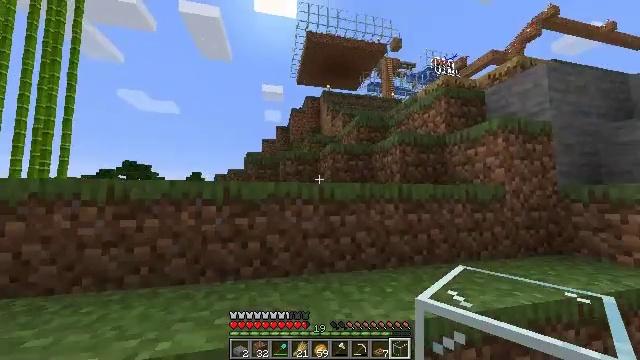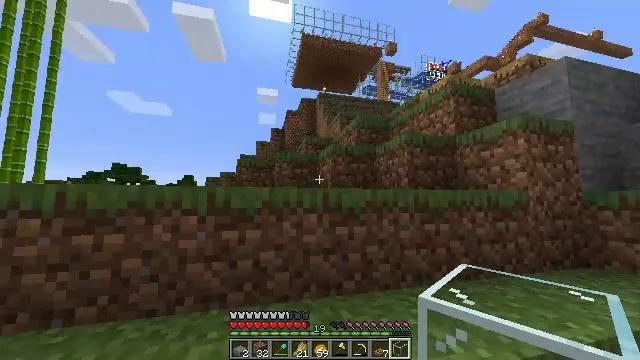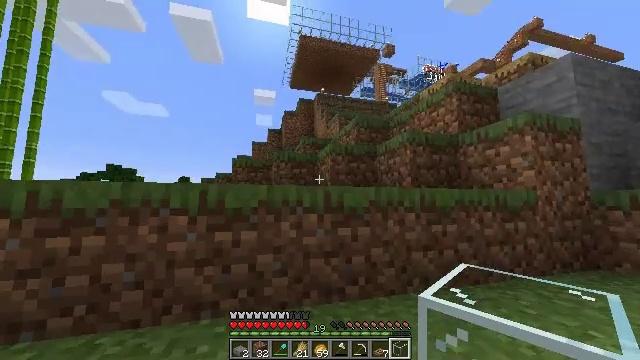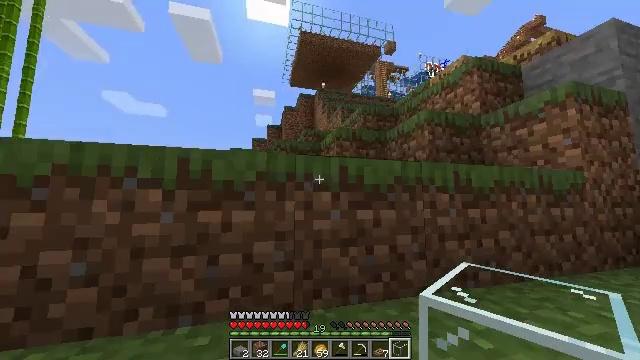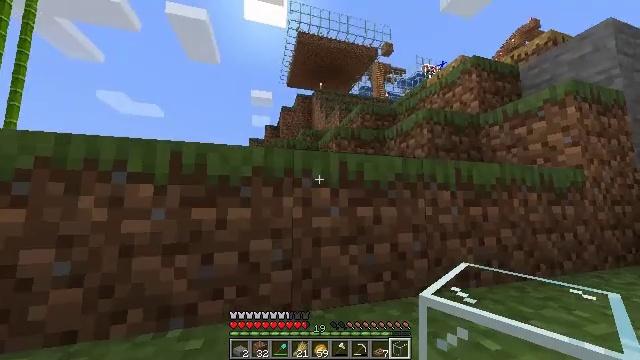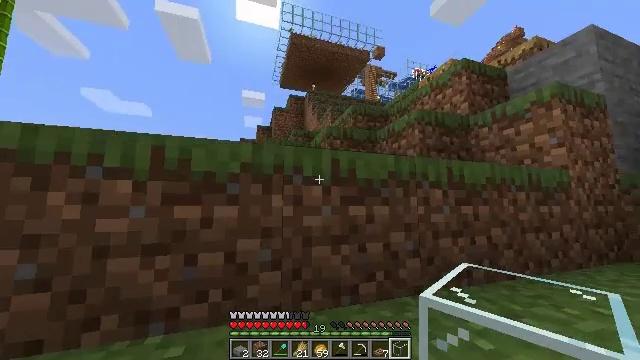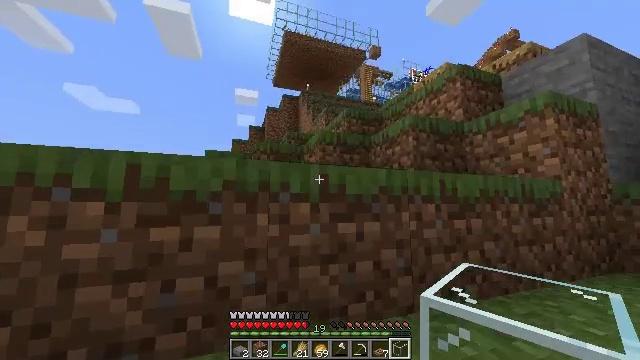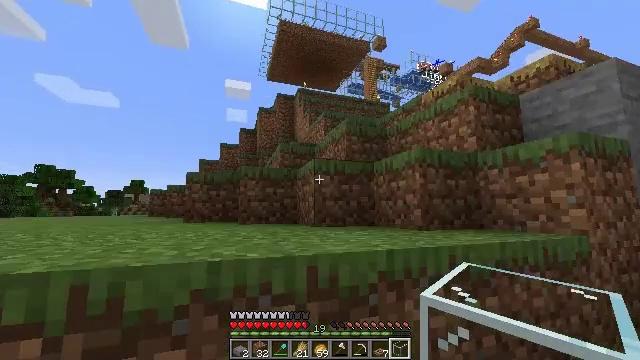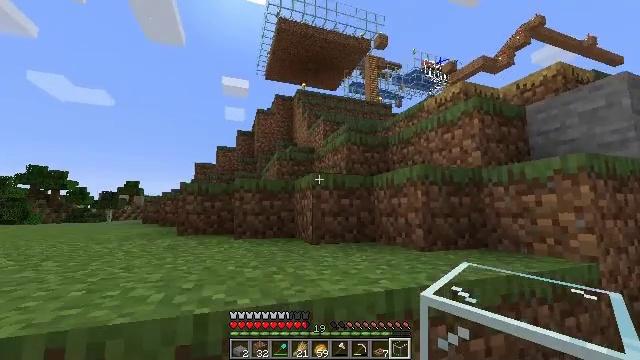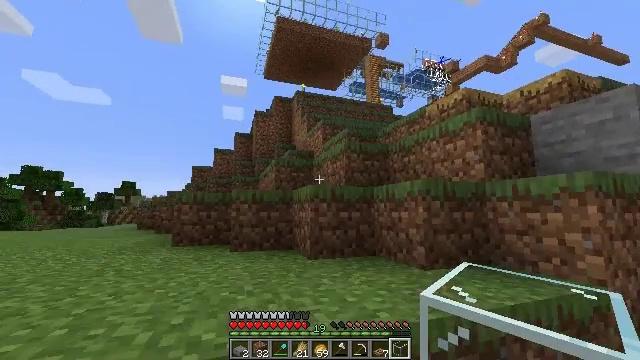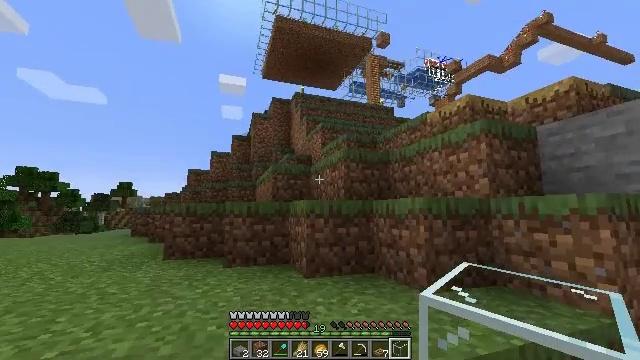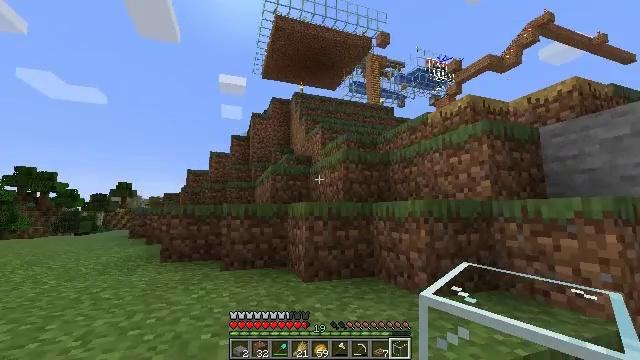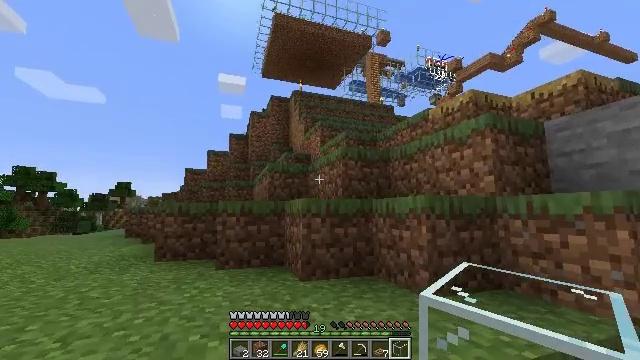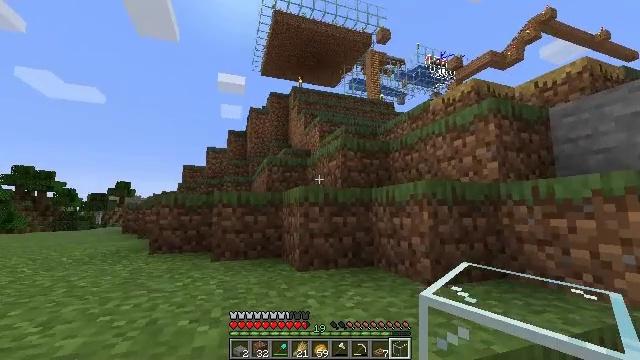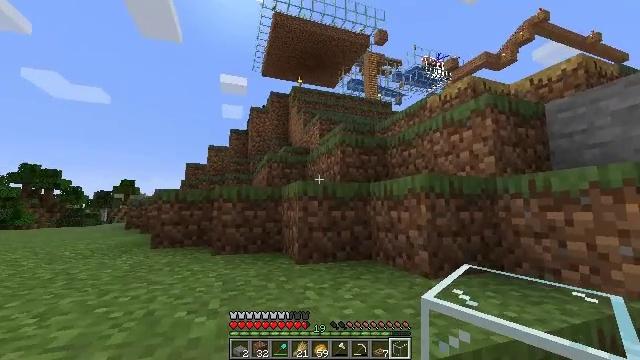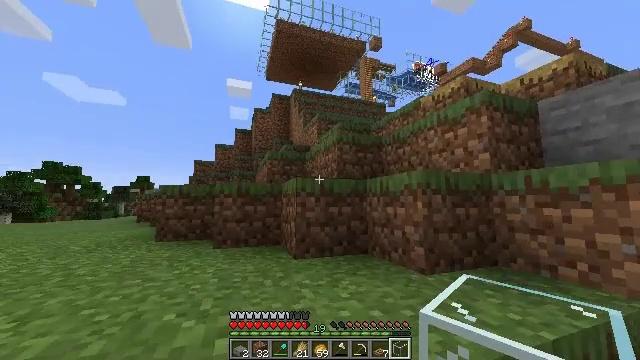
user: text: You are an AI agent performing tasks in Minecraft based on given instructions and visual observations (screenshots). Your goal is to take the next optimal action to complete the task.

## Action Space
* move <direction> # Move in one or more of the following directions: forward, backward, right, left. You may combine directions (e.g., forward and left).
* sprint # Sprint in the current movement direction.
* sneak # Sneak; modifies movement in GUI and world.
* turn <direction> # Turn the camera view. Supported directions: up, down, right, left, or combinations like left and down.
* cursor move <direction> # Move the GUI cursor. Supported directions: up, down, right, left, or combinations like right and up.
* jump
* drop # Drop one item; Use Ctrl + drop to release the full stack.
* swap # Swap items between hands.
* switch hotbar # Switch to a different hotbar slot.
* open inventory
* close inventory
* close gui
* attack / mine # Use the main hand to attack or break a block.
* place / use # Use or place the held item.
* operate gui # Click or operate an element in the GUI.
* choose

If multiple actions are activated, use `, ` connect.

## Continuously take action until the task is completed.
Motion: motion action
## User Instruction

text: Craft a jungle sign with the crafting table and materials.
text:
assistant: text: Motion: move forward, turn right, jump
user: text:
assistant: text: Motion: move forward, jump
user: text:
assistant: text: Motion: move forward, jump
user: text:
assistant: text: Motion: move forward, jump
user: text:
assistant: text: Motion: move forward, sprint, turn right, jump
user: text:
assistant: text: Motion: move forward, sprint, turn right, jump
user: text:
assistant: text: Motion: move forward, sprint, jump
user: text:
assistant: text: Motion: move forward, jump
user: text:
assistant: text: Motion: move forward, jump
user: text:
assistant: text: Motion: move forward, jump
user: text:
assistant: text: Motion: move forward, jump
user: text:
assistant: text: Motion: move forward, jump
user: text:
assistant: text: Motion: move forward, sprint, jump
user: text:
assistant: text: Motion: move forward, sprint, jump
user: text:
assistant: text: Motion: move forward, sprint, jump
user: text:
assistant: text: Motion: move forward, sprint, turn right, jump
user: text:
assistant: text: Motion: move forward, turn right, jump
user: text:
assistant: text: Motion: move forward, jump
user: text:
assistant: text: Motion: move forward, turn right and down, jump
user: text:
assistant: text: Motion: move forward, turn right, jump
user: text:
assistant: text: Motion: move forward, sprint, turn right, jump
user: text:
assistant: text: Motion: move forward, sprint, turn right, jump
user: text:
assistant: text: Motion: move forward, sprint, jump
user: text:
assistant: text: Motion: move forward, sprint, jump
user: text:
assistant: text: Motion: move forward, jump
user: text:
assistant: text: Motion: move forward, jump
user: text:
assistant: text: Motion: move forward, jump
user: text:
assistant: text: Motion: move forward, jump
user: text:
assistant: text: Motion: move forward, jump
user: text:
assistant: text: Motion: move forward, sprint, jump